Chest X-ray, PA view. Patient: 55 years old, sex M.
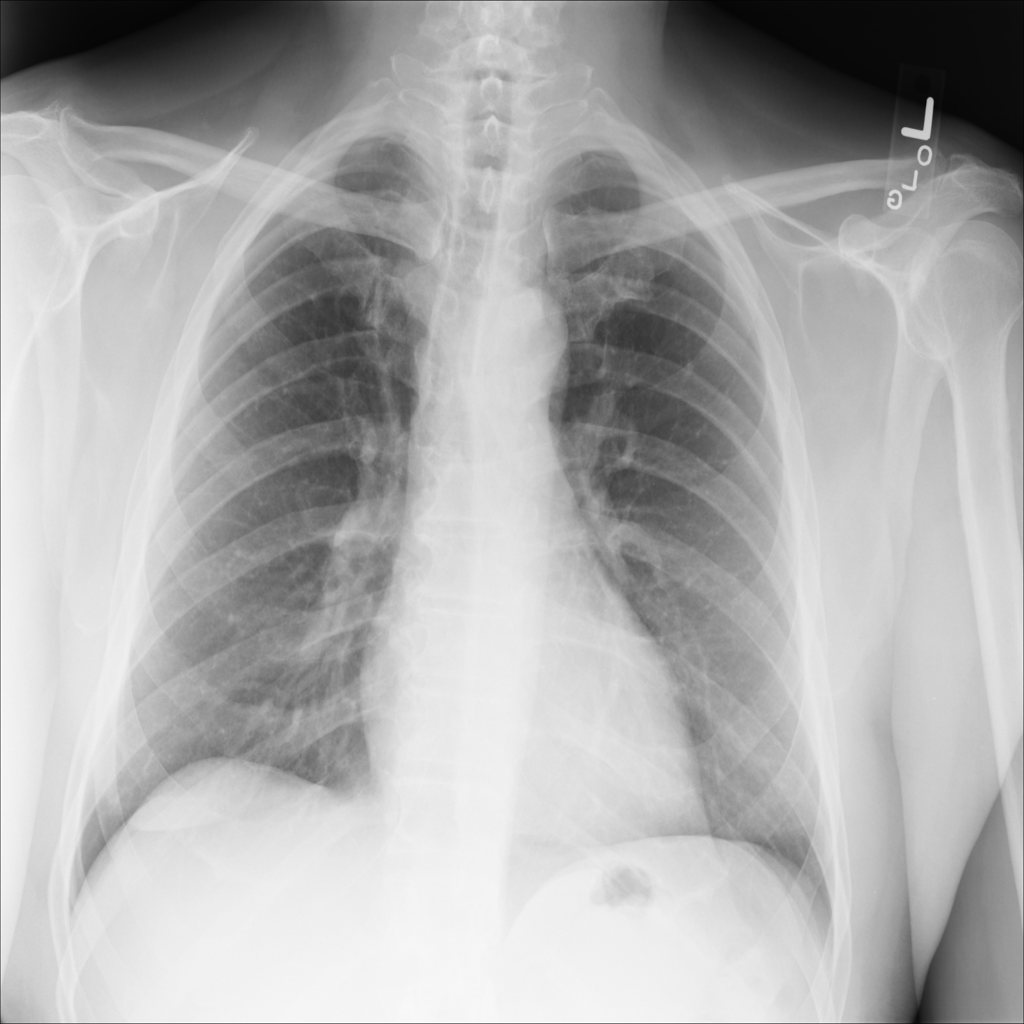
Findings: No Finding